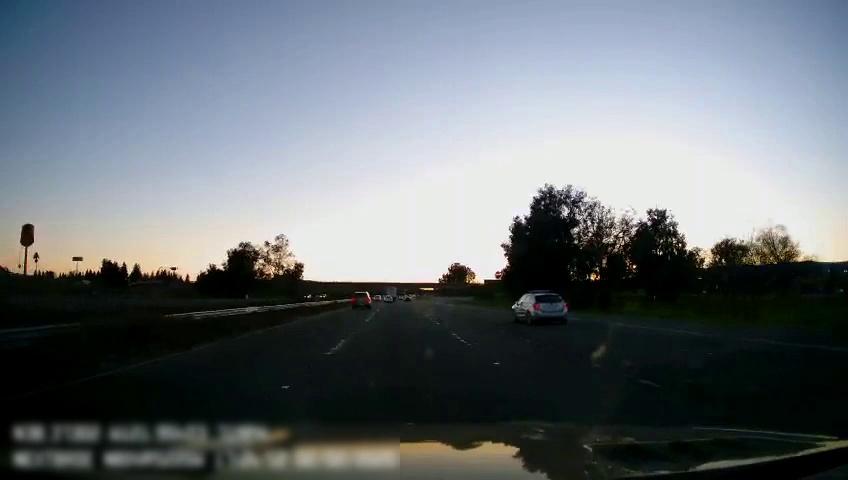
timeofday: Dusk/Dawn/Twilight
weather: Cloudy
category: Drivable Space
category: Vehicles | SUV
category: Vehicles | Truck
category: Vehicles | SUV
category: Lanes | Alternate Lane
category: Lanes | Current Lane
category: Lanes | Current Lane
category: Lanes | Alternate Lane